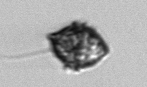
Label: Kryptoperidinium_triquetrum